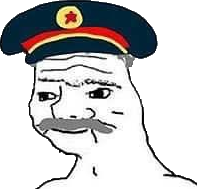
Label: 5_Boomer